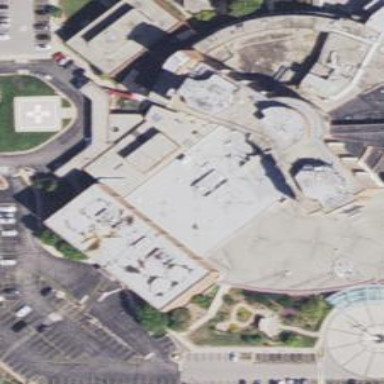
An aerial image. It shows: Hospital building with clinic inside. The clinic is healthcare amenity.